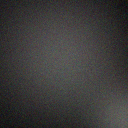
Screen state: off